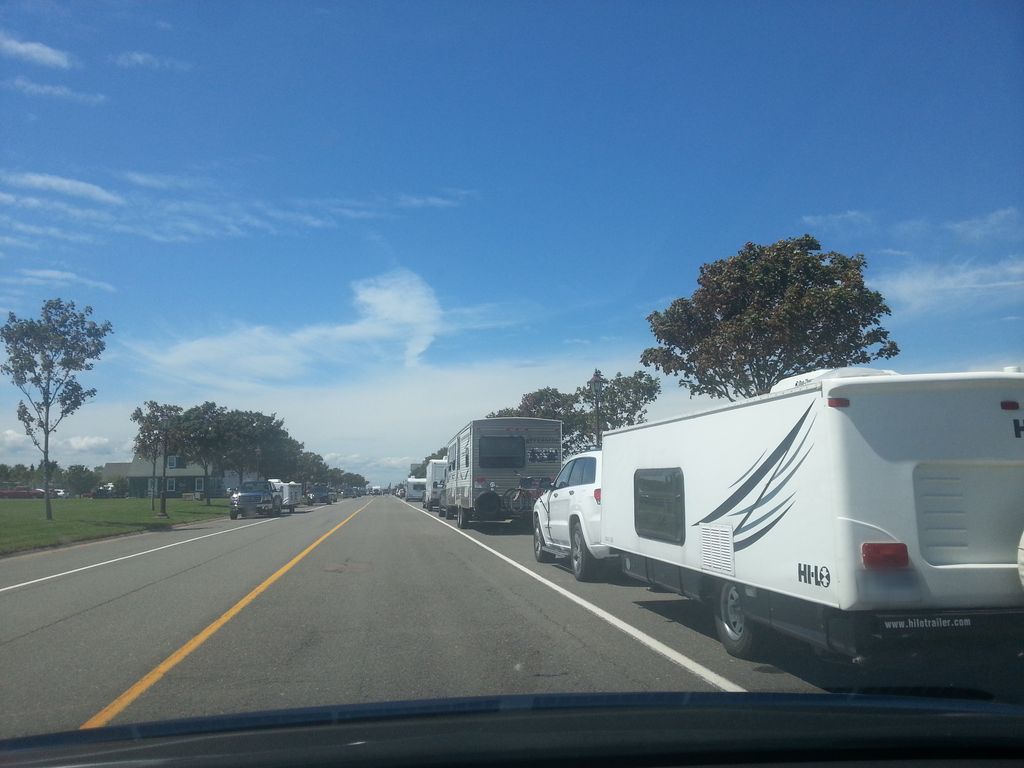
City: charlottetown